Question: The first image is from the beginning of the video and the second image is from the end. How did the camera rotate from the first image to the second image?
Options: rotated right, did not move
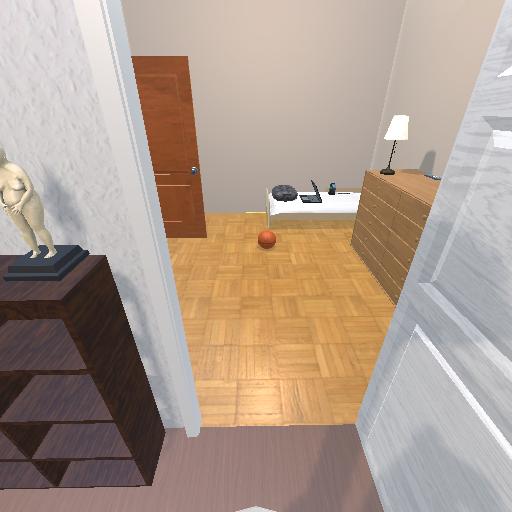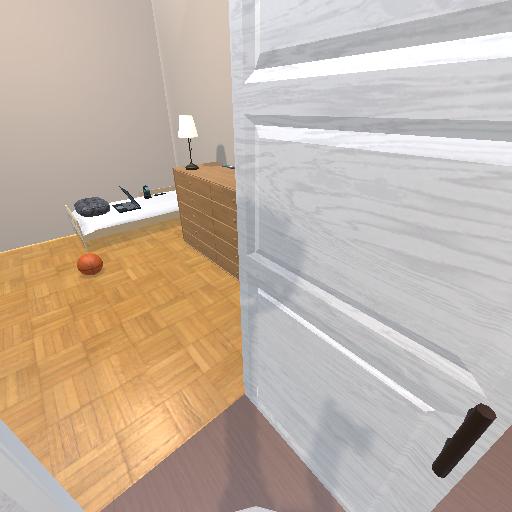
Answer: rotated right